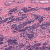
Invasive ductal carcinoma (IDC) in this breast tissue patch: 0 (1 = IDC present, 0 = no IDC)